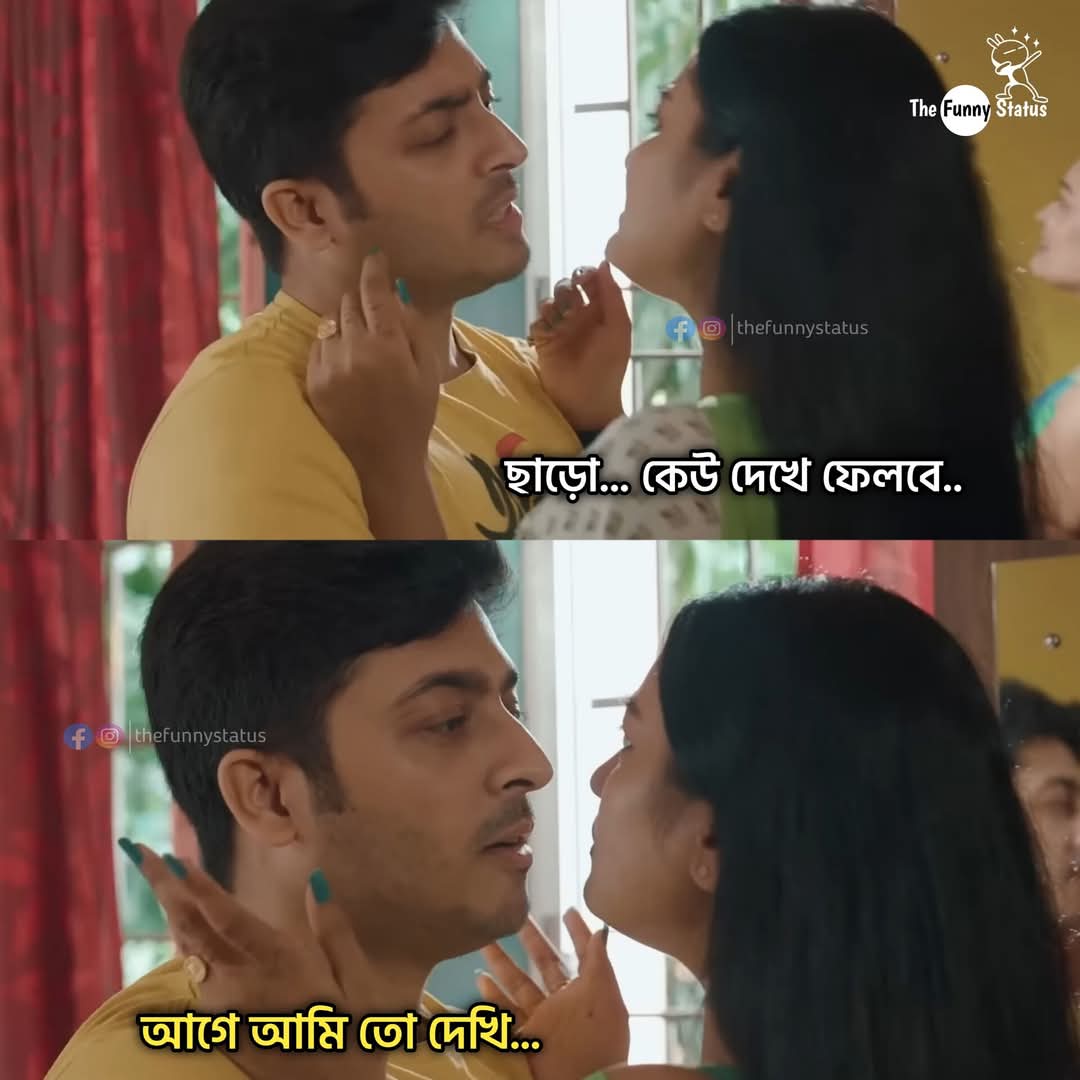
Text: ছাড়ো... কেউ দেখে ফেলবে..
আগে আমি তো দেখি...
Label: Non Hate